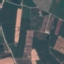
Label: PermanentCrop